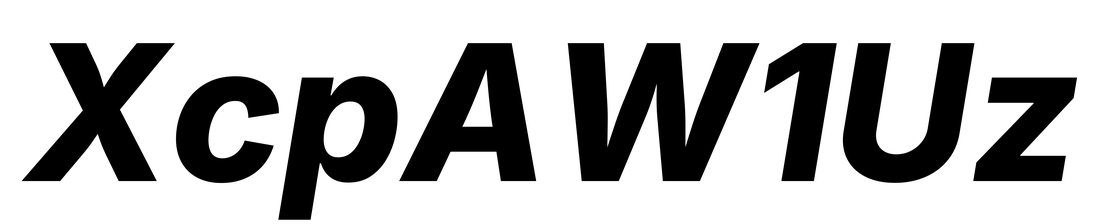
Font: Inter-Italic_ExtraBold_Italic